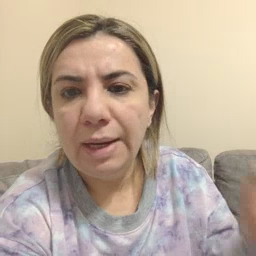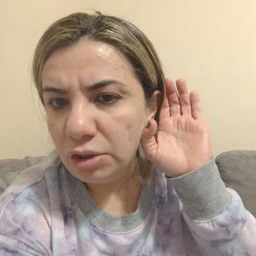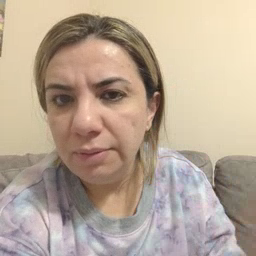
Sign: listen